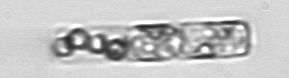
Label: Guinardia_delicatula_TAG_internal_parasite